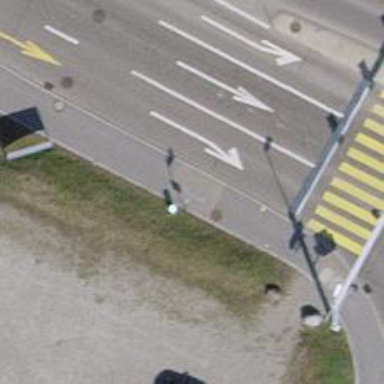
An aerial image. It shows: Bus stop with platform for public transport.